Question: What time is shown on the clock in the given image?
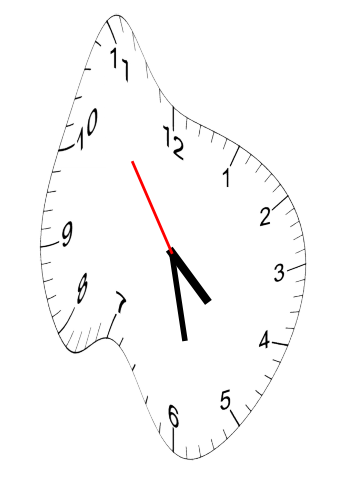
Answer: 04:27:54